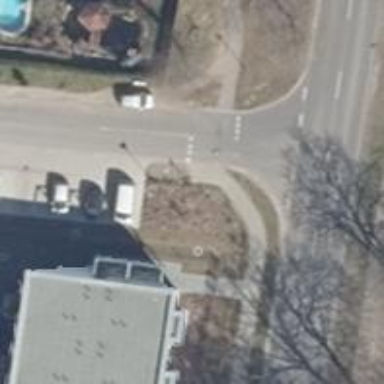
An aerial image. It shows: Asphalt road in residential area.